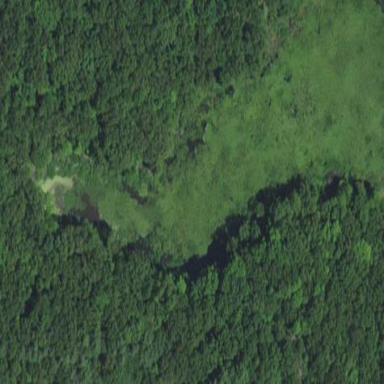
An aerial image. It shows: Wetland area.